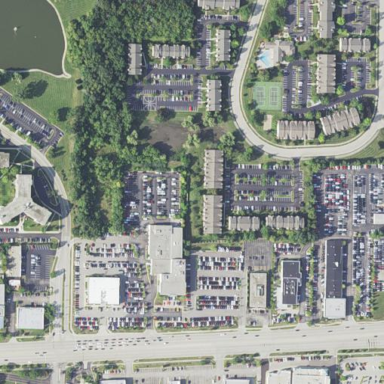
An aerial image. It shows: Retail area.